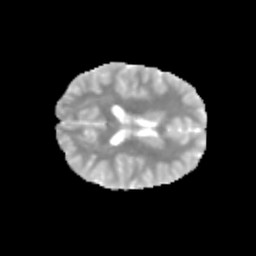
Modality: MD
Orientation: axial
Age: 12
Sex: female
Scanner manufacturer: siemens
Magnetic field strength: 3 T
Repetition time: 3.8 s
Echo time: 0.07 s